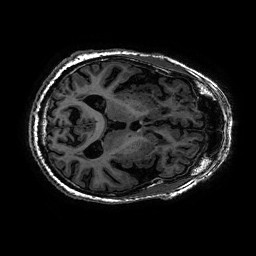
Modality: T1w
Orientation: axial
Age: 80
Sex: male
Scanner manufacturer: ge
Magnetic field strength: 3 T
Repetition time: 0.01002 s
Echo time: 0.002988 s